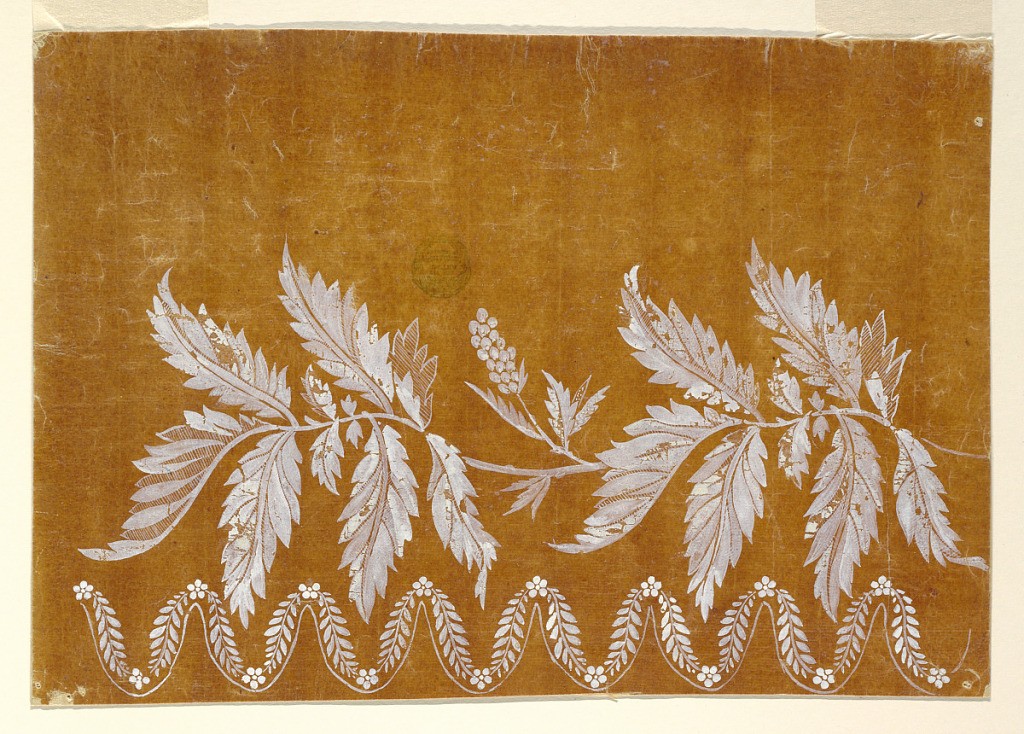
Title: Design for an Embroidered or Woven Horizontal Border of the "Fabrique de St. Ruf"
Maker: Fabrique de Saint Ruf, Lyon, France
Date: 1805–1815
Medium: Brush and white gouache on glazed tracing paper
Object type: Drawing
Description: A slightly undulating bough with leaves and clusters of seeds over a waved garland formed by leaf boughs and blossom rosettes and following the outlines of scallops. Not quite two repeats are shown.